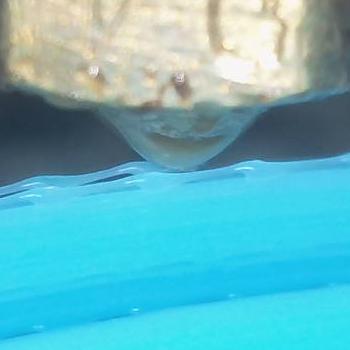
Flow rate: 42%